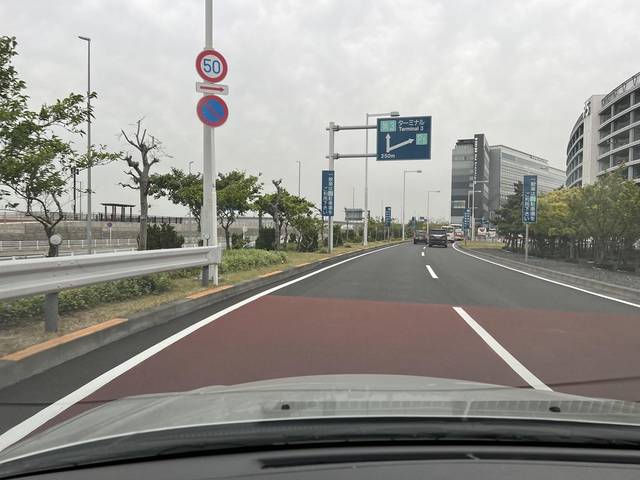
Region: Japan
Coordinates: 35.542, 139.769